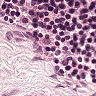
Metastatic tissue present: no